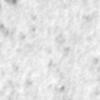
Label: no_change